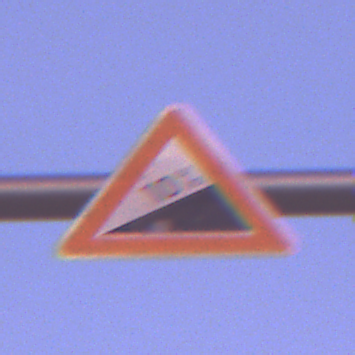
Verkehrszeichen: Steigung10
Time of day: Dawn
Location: Outdoor (Nature)
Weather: PartlyCloudy
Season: NotSpecified
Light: Natural